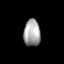
Tissue: prostate
Cell type: T cells
Senescence score: 0.2516
Nuclear area (px): 446
Mean DAPI intensity: 162.135